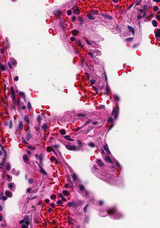
Tumor epithelial tissue: no
Tumor-associated stroma tissue: no
Normal tissue: yes